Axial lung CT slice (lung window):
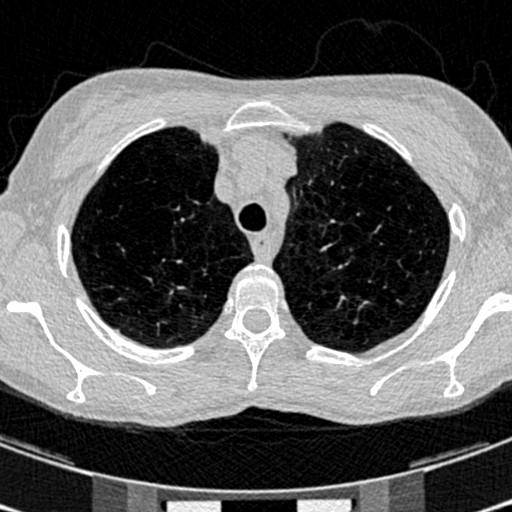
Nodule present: no